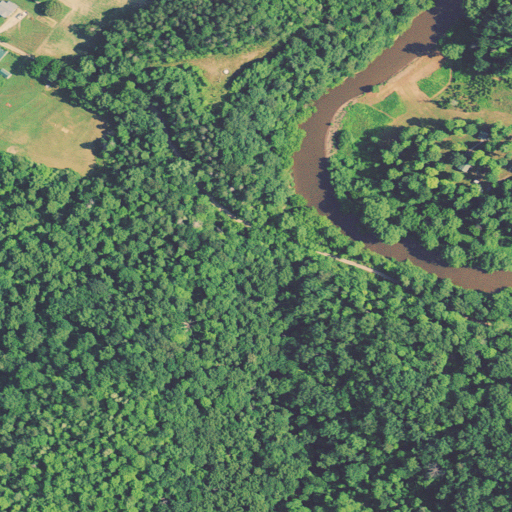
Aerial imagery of valley in West Virginia named Loom Tree Hollow containing deciduous forest, open development, pasture, low intensity development, grassland, and herbaceous wetlands